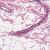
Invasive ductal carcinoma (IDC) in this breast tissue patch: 0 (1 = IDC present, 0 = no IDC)